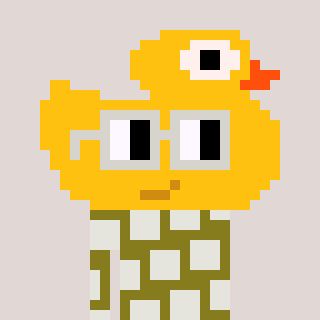
a pixel art character with square light gray glasses, a ducky-shaped head and a gunk-colored body on a warm background